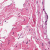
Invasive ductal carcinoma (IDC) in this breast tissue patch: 0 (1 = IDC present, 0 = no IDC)